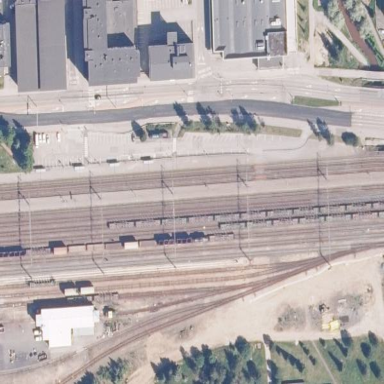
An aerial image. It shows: Platform for public transport and railway.